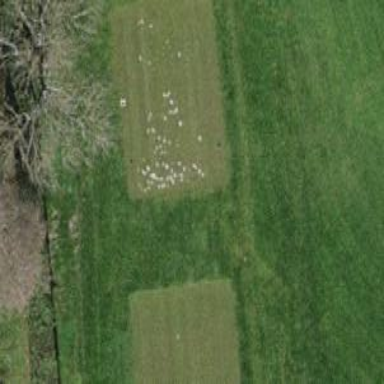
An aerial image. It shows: Golf tee on grassy land.